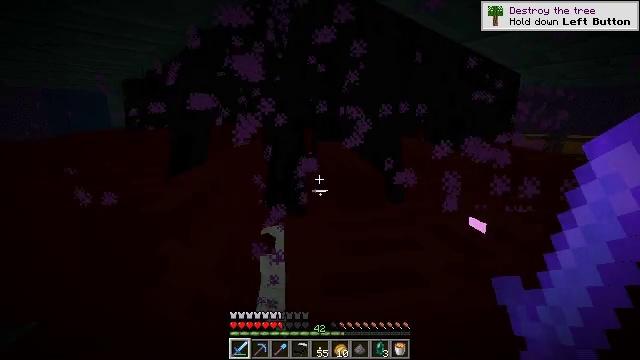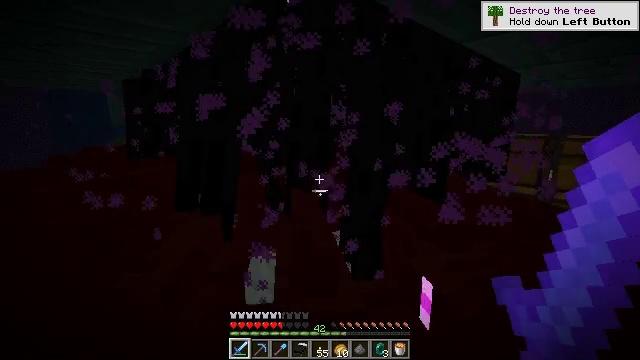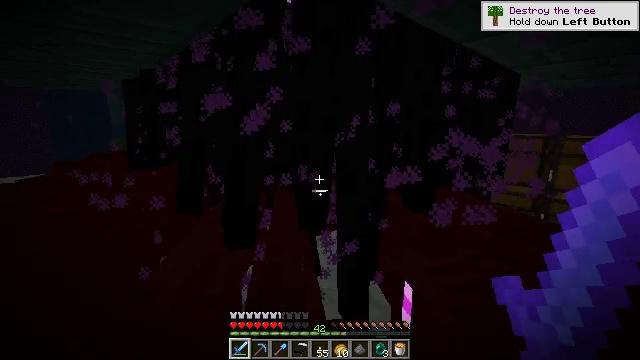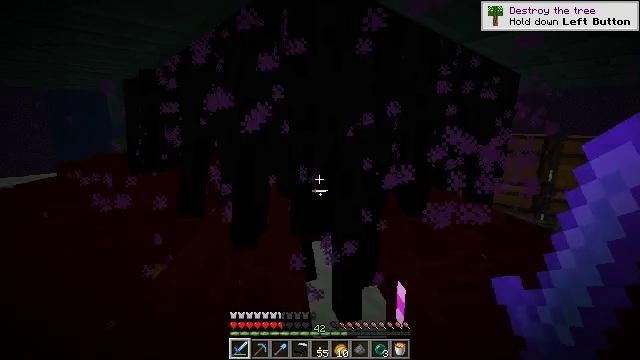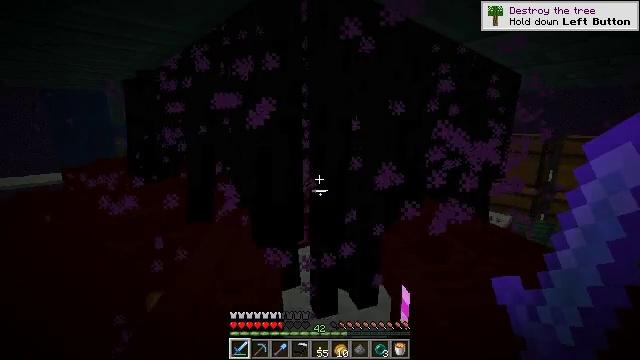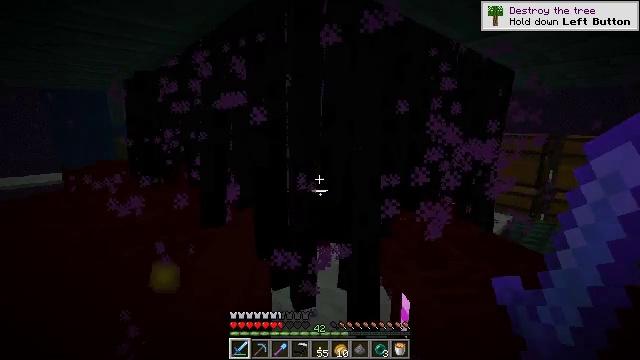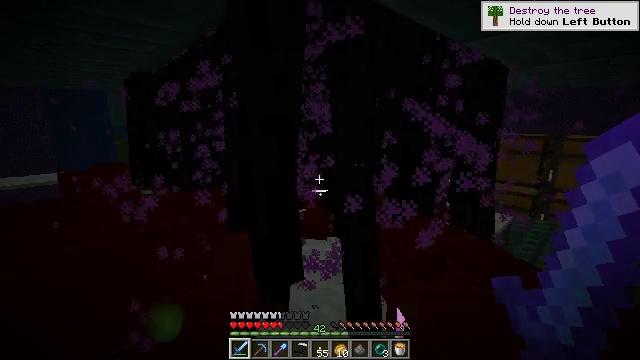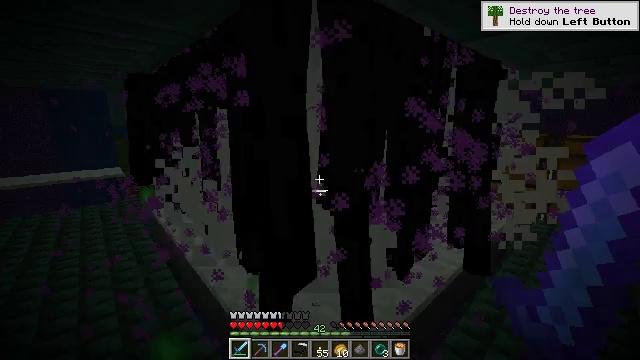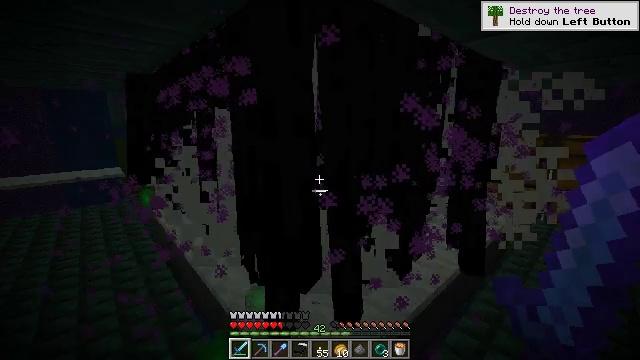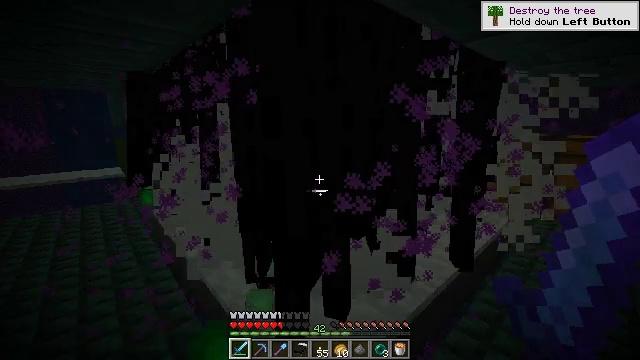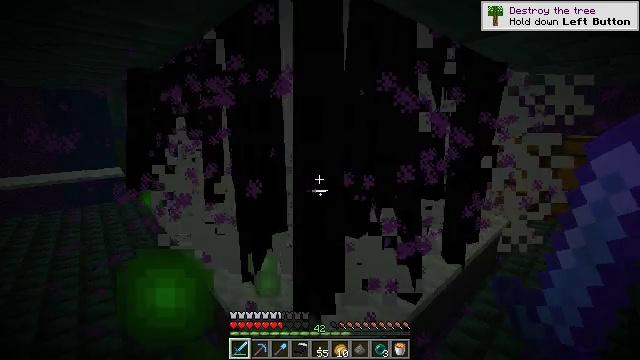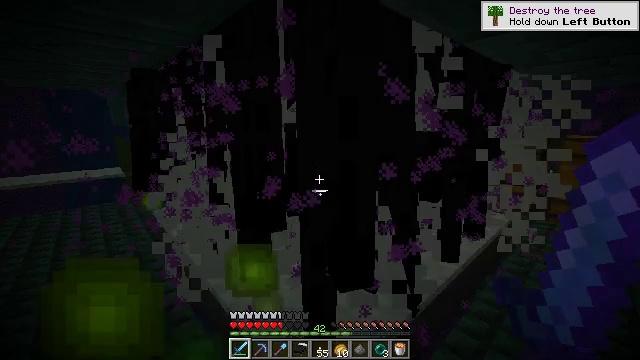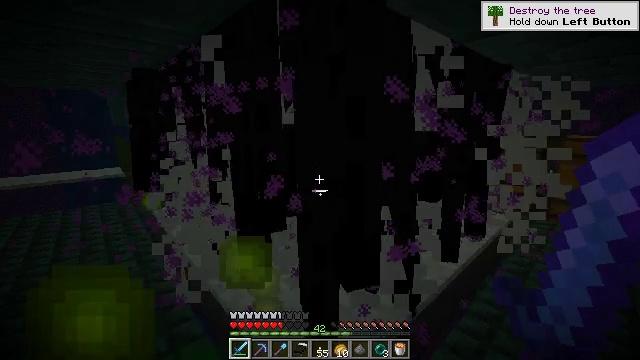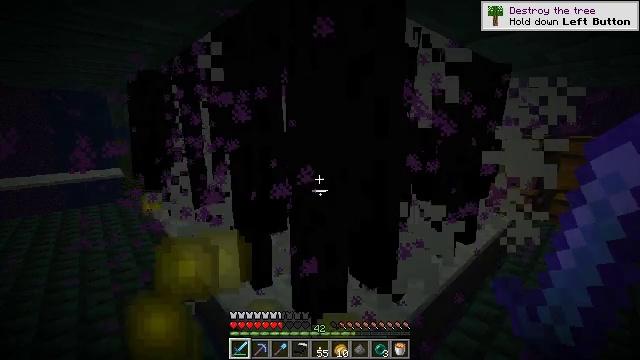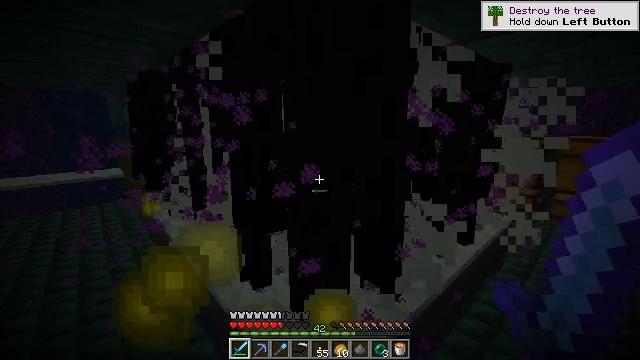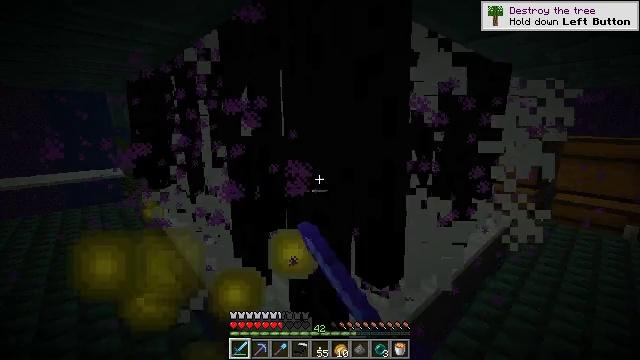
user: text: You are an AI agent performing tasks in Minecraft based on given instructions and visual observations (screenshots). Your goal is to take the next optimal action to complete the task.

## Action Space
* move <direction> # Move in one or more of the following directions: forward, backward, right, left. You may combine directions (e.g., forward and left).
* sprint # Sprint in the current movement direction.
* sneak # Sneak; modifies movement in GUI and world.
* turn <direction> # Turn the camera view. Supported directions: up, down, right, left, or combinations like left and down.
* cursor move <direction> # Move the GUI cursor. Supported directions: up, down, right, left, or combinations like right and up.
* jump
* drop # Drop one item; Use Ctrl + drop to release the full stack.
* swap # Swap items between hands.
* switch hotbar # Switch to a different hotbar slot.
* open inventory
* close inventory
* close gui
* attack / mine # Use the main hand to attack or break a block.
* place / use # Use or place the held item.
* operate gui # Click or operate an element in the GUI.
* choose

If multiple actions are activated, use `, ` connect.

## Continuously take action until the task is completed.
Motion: motion action
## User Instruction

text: Combat the enderman.
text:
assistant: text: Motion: no_op
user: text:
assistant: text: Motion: no_op
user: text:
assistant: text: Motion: no_op
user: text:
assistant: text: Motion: no_op
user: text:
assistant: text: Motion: no_op
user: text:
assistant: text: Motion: no_op
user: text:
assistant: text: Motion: no_op
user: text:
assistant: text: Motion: no_op
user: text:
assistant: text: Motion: no_op
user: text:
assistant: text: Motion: no_op
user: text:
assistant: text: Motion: no_op
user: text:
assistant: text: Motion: no_op
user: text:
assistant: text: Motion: no_op
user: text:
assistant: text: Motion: attack / mine
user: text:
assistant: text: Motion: attack / mine
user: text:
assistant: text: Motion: attack / mine
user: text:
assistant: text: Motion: attack / mine
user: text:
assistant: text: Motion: attack / mine
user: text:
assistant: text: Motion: no_op
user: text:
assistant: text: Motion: no_op
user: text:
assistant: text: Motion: no_op
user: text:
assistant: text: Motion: no_op
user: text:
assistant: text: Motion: no_op
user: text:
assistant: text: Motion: no_op
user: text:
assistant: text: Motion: no_op
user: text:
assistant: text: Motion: no_op
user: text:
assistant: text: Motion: no_op
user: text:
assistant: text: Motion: no_op
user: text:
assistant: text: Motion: no_op
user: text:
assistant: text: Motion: no_op